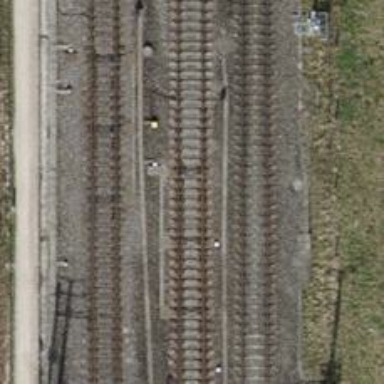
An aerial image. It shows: Railway switch.